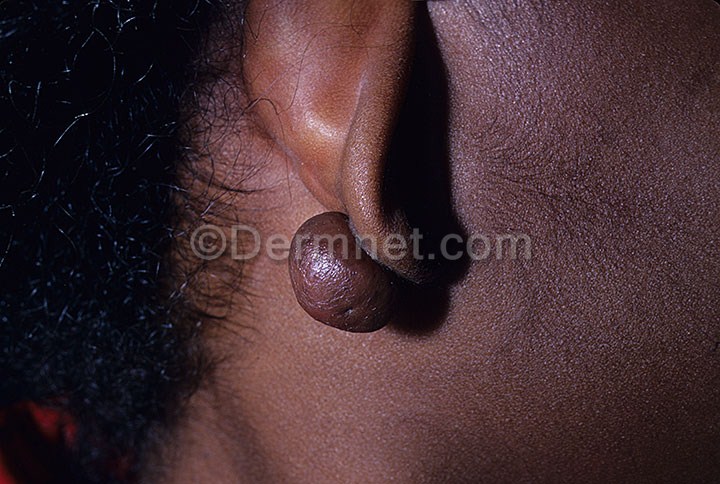
Disease: Seborrheic Keratoses and other Benign Tumors